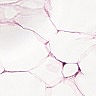
Metastatic tissue present: yes